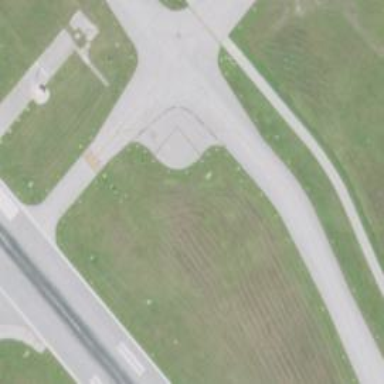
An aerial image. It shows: View of taxiway at the airport.